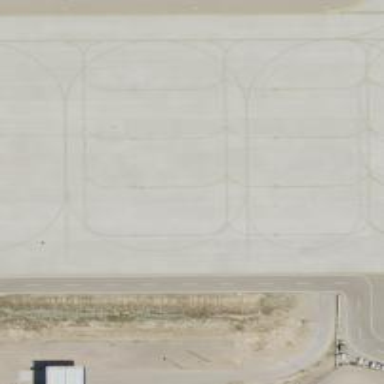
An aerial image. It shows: Image of taxiway at airport.